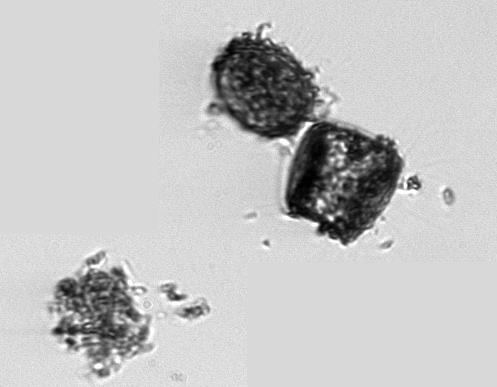
Label: Thalassiosira_TAG_external_detritus